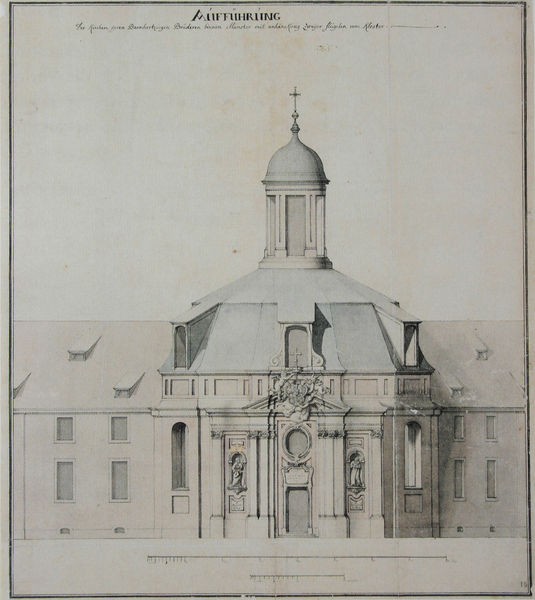
Titel: Entwurf für die Clemenskirche in Münster, Aufriss der Kirchenfront
Künstler: Johann Conrad Schlaun
Standort: Münster
Institution: LWL-Landesmuseum für Kunst und Kulturgeschichte
Schlagwörter: schatten, fenster, grau, hell, laterne, schwarz, skizze, säule, säulen, tür, weiss, zeichnung, dach, gebäude, haus, haube, architektur, barock, rahmen, stein, häuser, kirche, figur, aufführung, theater, frontal, oval, rund, turm, schrift, fassade, dächer, giebel, grafik, graphik, pilaster, sepia, figuren, kuppel, arch, arches, architecture, balcony, blue, church, columns, fancy, ornate, white, window, black, gray, green, grey, old, windows, yellow, verzierung, picture, pink, print, tor, figurn, eingang, medaillon, kloster, kreuz, dom, gauben, druck, schwarzweiss, text, plakat, überschrift, koloriert, entwurf, fries, aussenansicht, portal, sims, gesims, skulpturen, risalit, statuen, rosette, angel, classic, greek, roman, stone, building, house, kapelle, german, germany, roof, tower, dachgauben, baroque, plan, light, entrance, drawing, paper, lineal, black and white, etching, sketch, saint, cross, pen, writing, model, sculpture, statue, mittelteil, door, marble, aufbau, lantern, massstab, aufriss, nischen, mittelrisalit, zeltdach, design, dome, doors, pediment, temple, rundbau, protal, cathedral, ink, niches, rectangle, draft, inscription, walls, tempelmotiv, kuppeldach, cupola, elevation, facade, front, mansion, plans, scale, grafi, ground, statues, tinted, museum, engraving, pencil, frontispiz, ziborium, religion, lines, slope, crucifix, part, wash, shadows, spire, steeple, neoclassical, christian, christianity, saints, doorway, pray, turret, big, diagram, buch, historic, niche, schleppgauben, steinbild, crosses, european, wealthy, architectural, dormer, order, blueprint, rooms, pillars, radierung, zwiebelturm, türe, portikus, christentum, christlich, 18th century, rondel, government, religous, worship, pilars, line drawing, ethcing, h, arche, white wash, archatecture, prink, intricate, y, pilasters, im, aiffuhrung, skylights, doord, dormer window, gargoyle, buttresses, capitol, technical drawing, rondeau, white house, aquatint, auffuhrung, steple, hhhhh, yyyyy, oldstyle, coupoule, foors, pantings, auffuhring